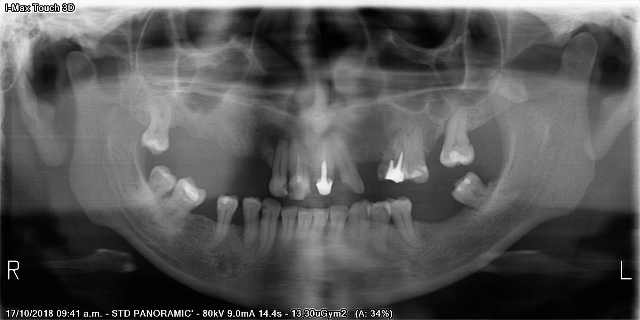
adult